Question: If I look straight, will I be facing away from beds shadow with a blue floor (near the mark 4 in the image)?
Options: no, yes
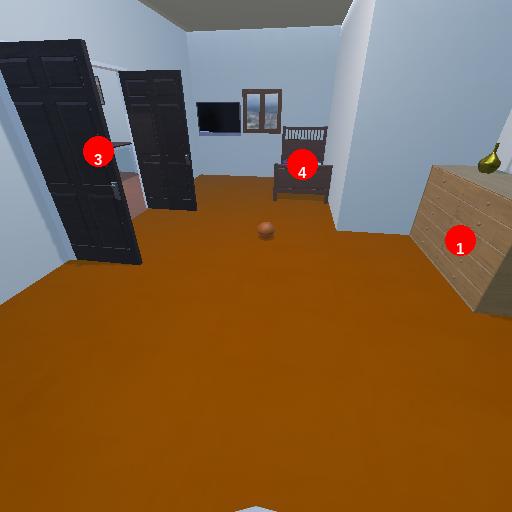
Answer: no